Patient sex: F
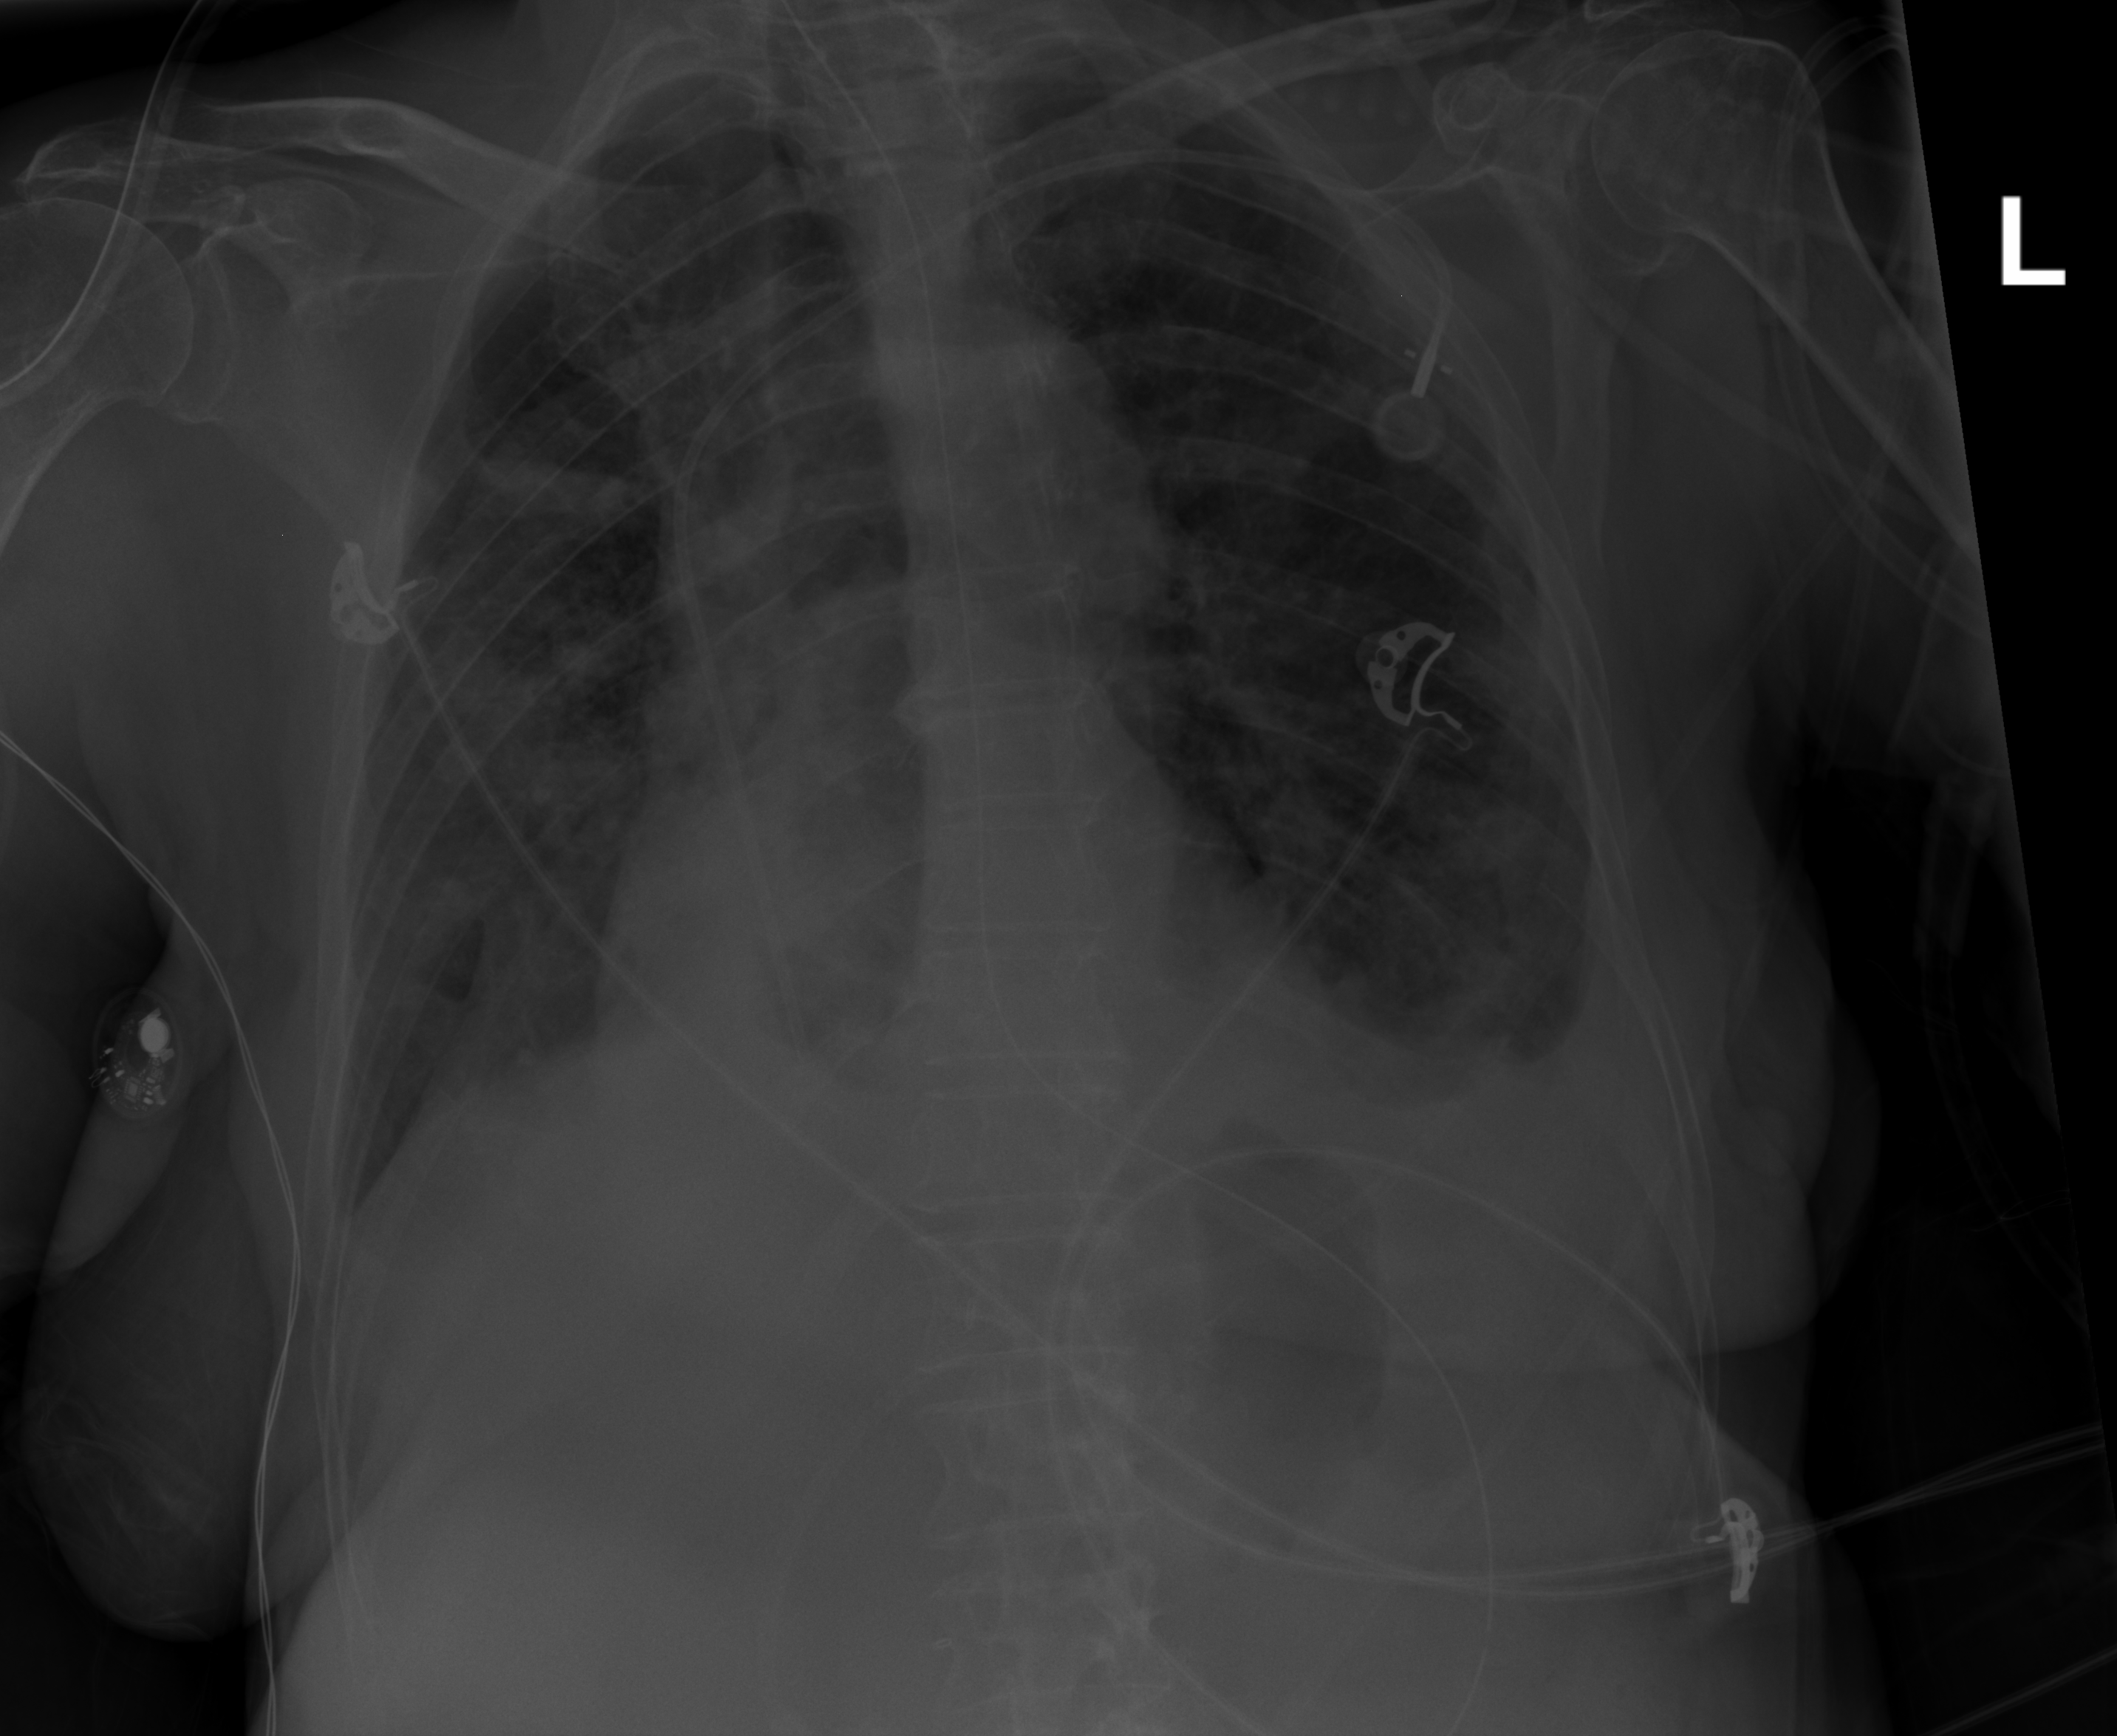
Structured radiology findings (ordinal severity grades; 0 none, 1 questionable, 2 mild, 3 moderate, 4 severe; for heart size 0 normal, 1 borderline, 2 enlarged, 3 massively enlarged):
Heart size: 1
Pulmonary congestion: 2
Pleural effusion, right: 2
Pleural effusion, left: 2
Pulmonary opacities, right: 2
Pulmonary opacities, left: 2
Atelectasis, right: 3
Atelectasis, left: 2